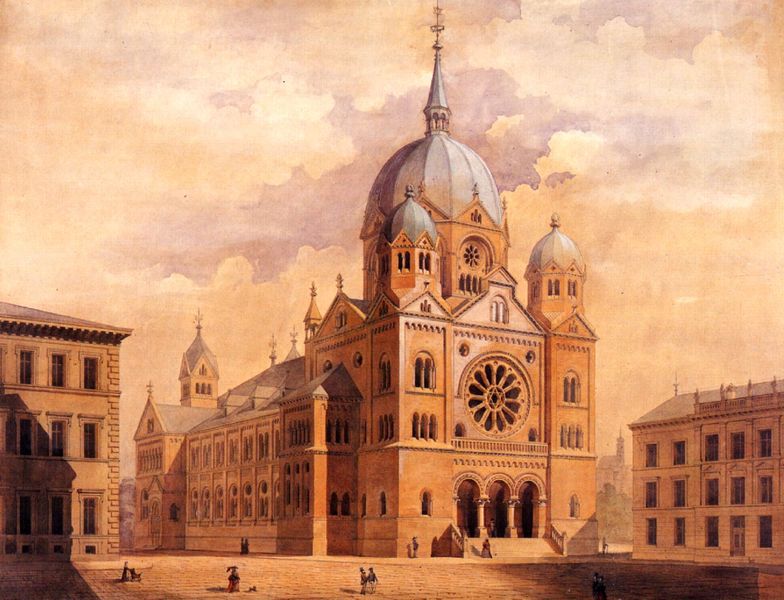
Titel: München, Entwurf einer Synagoge
Künstler: Edwin Oppler
Schlagwörter: gemälde, himmel, gelb, menschen, braun, fenster, orange, haus, spitze, häuser, kirche, klassizismus, bogen, platz, kuppel, treppe, stufen, bögen, türme, kathedrale, portal, rosette, basilika, westwerk, krez